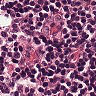
Metastatic tissue present: no